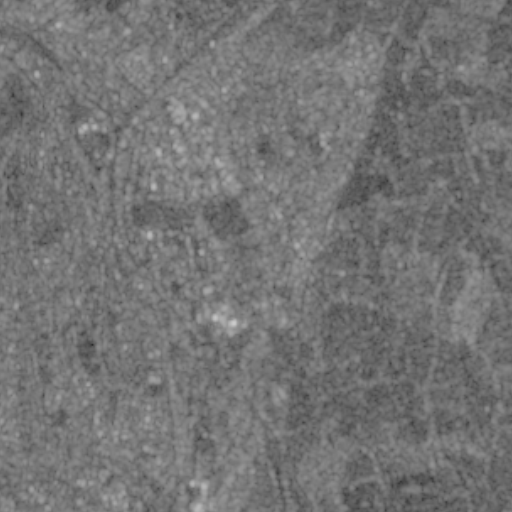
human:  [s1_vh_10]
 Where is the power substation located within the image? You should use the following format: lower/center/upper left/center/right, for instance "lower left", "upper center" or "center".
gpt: The power substation is located in the lower center of the image.
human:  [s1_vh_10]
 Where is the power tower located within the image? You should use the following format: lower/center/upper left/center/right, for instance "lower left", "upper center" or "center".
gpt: The power tower is located in the lower of the image.
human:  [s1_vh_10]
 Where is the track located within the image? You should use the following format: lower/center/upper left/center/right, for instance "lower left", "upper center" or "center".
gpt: There is no track in the image.

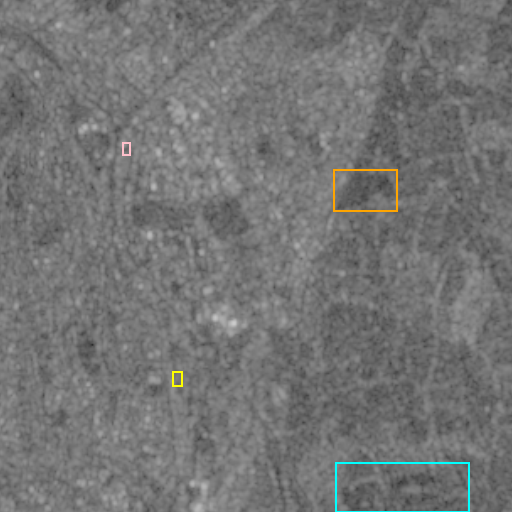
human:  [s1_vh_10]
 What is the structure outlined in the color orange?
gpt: The structure outlined in orange is a crop field.
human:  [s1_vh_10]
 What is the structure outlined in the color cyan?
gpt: The structure outlined in cyan is a park.
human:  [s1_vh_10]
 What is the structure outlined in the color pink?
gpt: The structure outlined in pink is a parking lot.
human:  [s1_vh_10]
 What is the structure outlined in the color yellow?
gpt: The structure outlined in yellow is a power substation.
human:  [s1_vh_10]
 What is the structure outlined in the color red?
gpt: There is no red outline.